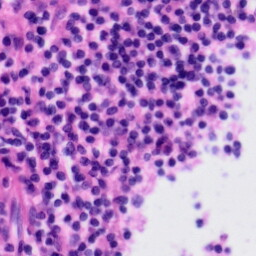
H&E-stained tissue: Tonsil